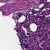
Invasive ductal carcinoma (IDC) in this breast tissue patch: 0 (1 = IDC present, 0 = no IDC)